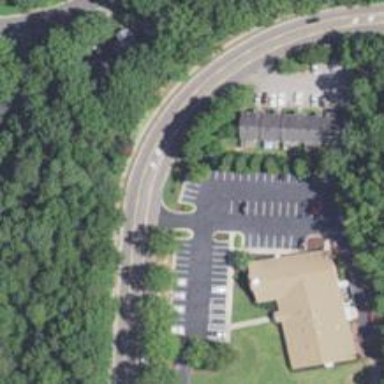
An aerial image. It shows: Driveway leading to service road.